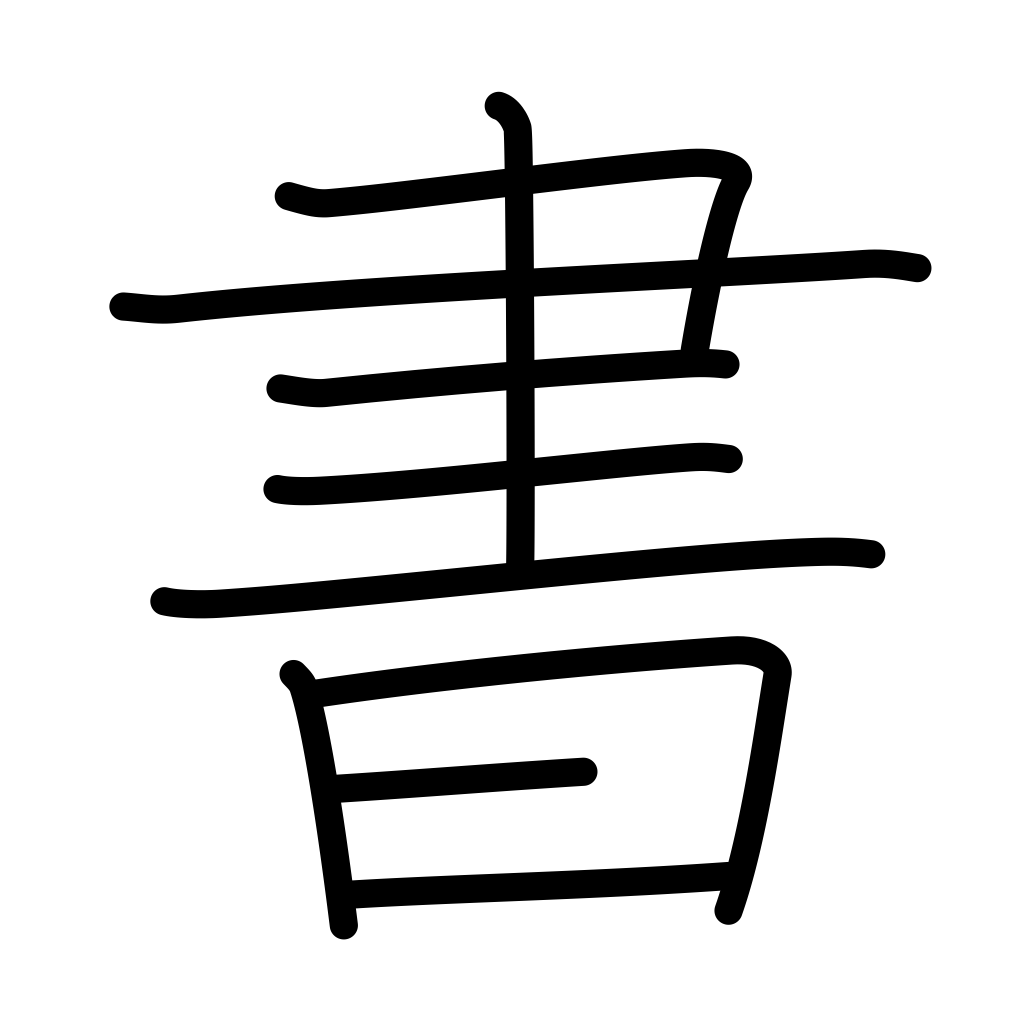
Meaning: write